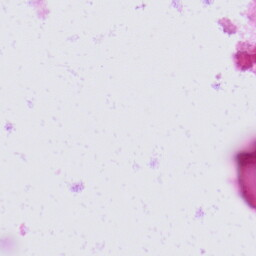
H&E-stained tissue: Prostate